Interaction volume radius: 5 \u00c5
Interaction volume height: 15 \u00c5
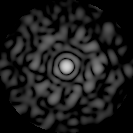
Disorder parameter: 0.8338